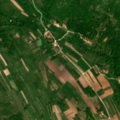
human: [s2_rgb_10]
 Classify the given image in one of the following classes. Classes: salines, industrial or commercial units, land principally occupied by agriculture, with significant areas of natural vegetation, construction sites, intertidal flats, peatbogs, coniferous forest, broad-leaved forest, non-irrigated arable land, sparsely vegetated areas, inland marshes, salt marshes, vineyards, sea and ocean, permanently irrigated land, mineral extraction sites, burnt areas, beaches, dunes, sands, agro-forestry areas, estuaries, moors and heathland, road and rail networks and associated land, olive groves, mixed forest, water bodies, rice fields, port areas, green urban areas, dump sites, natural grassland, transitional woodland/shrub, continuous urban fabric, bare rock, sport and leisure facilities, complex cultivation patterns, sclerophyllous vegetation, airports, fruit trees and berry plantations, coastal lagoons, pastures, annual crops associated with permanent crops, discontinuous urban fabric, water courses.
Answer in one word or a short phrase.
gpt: complex cultivation patterns, land principally occupied by agriculture, with significant areas of natural vegetation, transitional woodland/shrub